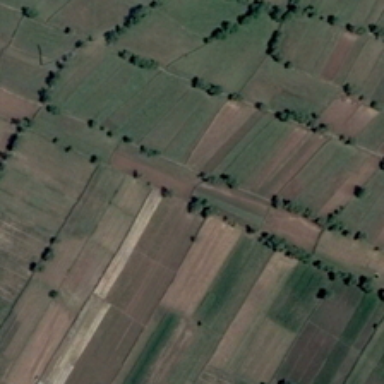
A few crooked paths pass through the farm(2 .